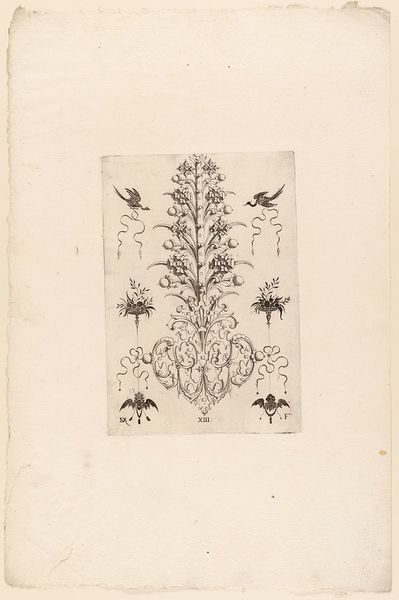
Titel: Eine Agraffe
Künstler: Daniel Mignot
Standort: Hamburg
Institution: Museum für Kunst und Gewerbe Hamburg
Schlagwörter: blumen, grau, schmuck, schwarz, zeichnung, vögel, schleifen, brosche, renaissance, früchte, körbe, grafik, graphik, symmetrie, floral, ornamente, korb, fotografie, photographie, spange, schnalle, druckgraphik, druckgrafik, stich, gestalten, kunstgewerbe, fabelwesen, bänder, kupferstich, kunsthandwerk, ungeheuer, monster, groteske, fabeltier, fabeltiere, goldschmiedearbeit, agraffe, gerippt, zwitterwesen, monstrum, juwelen, reproduktionen, industriedesign, druckerzeugnisse, schweifwerk, büttenpapier, ornamentstich, vorlageblätter, schwarz grau floral